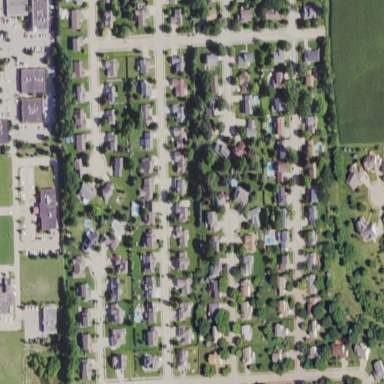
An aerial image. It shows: Residential area within neighborhood.